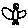
Label: bird